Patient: sex M, age 71
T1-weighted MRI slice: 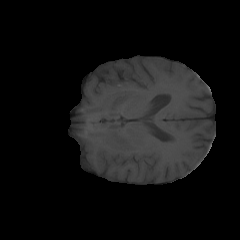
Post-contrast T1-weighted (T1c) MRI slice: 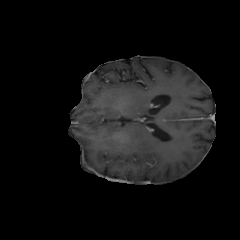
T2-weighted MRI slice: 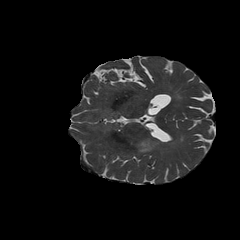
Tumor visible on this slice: yes
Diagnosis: Glioblastoma, IDH-wildtype
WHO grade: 4